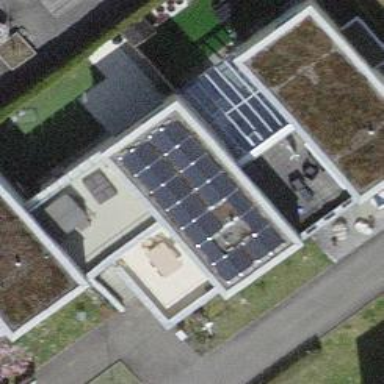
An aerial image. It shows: Solar power generator with photovoltaic panels.